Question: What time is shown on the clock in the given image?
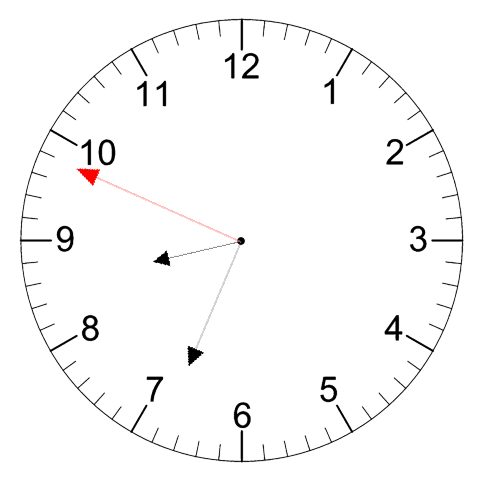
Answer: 08:33:49